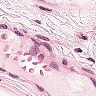
Metastatic tissue present: no